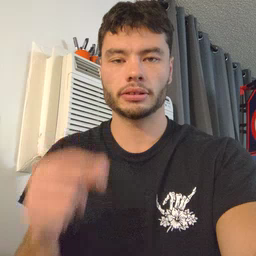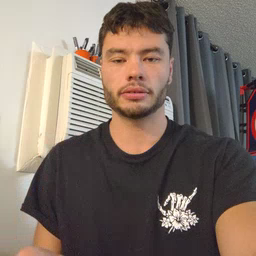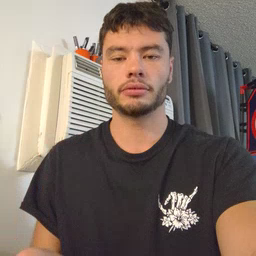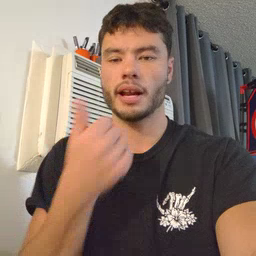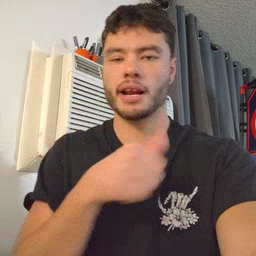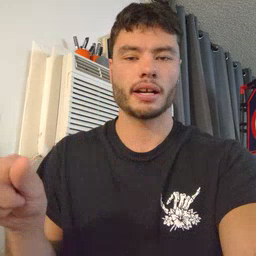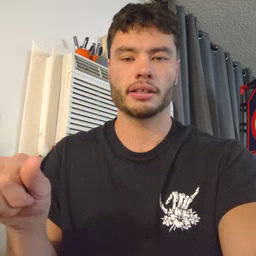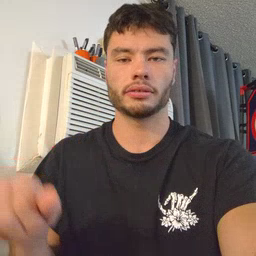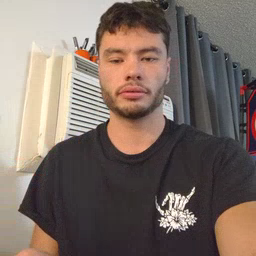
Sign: any